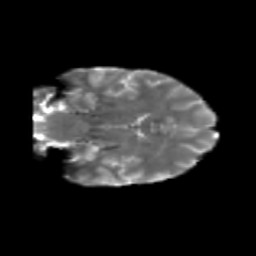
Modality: T2w
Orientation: coronal
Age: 27
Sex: female
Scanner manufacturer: siemens
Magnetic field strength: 3 T
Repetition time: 1.8 s
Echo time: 0.07 s